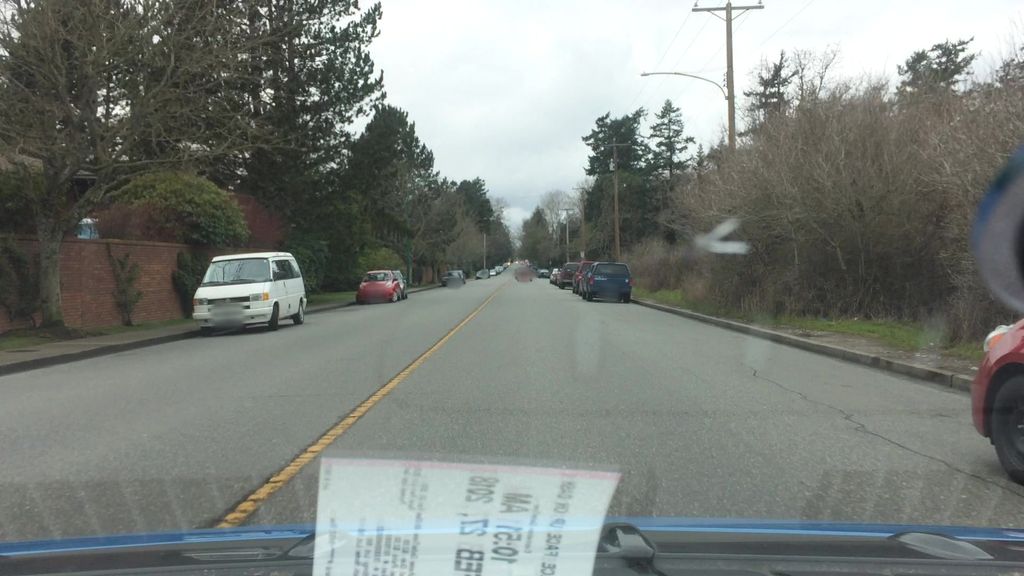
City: victoria